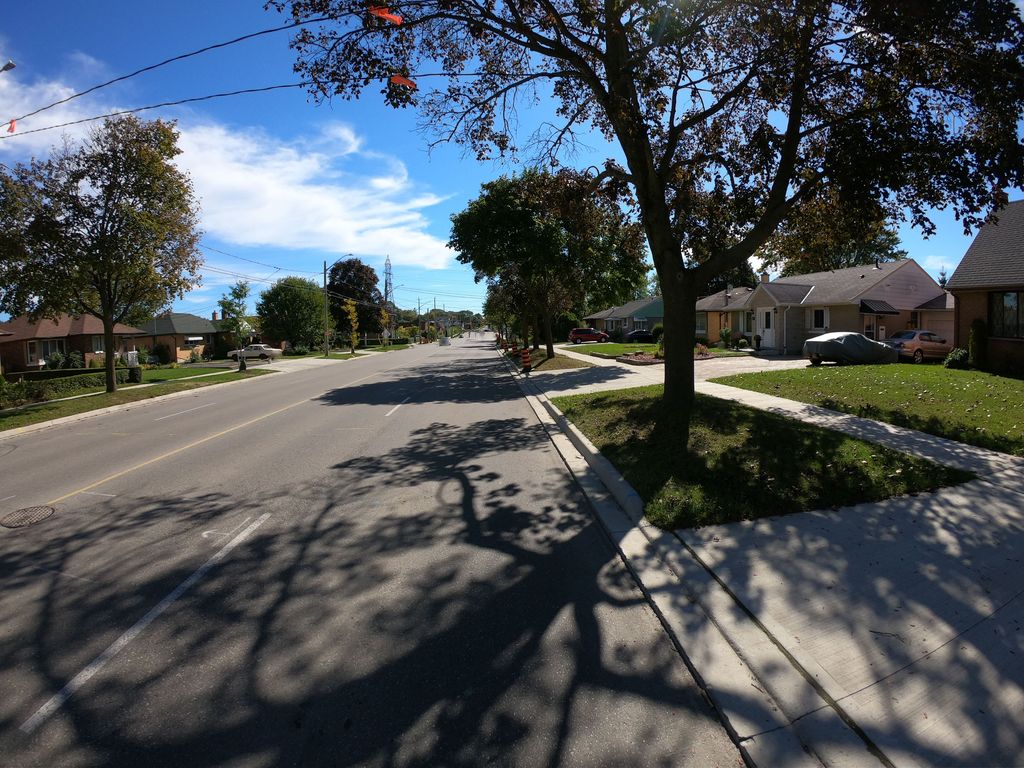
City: kitchener-waterloo